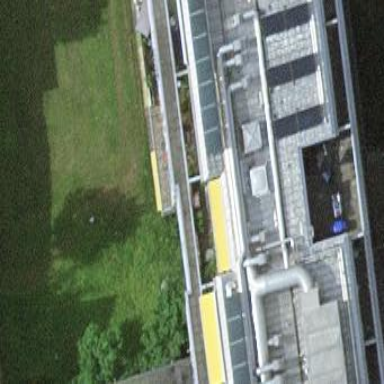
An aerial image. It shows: Part of building.